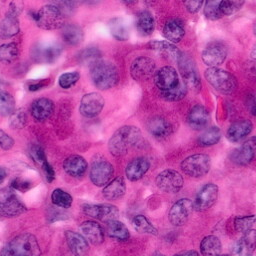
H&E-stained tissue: Pancreatic